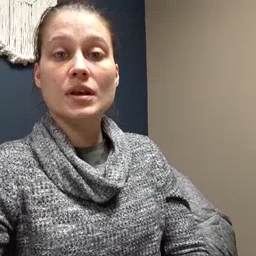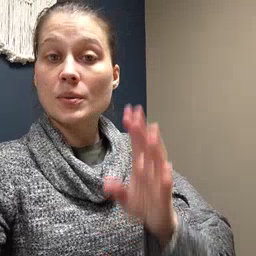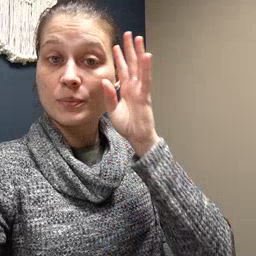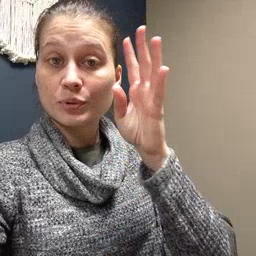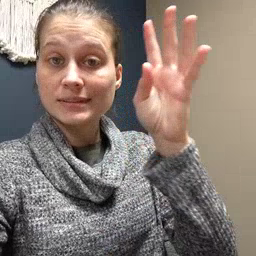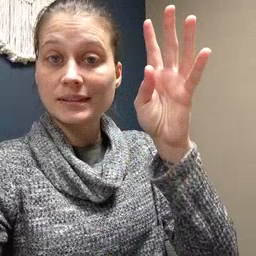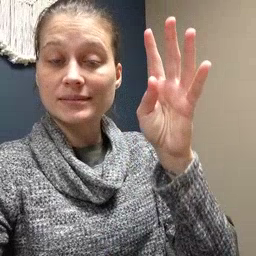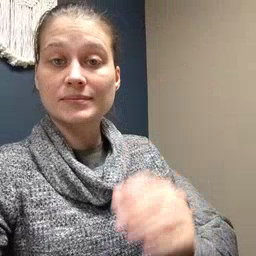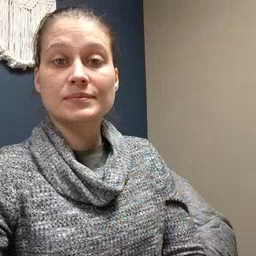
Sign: pretend